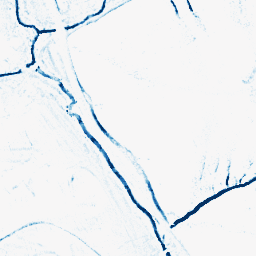
Category: morphological
Decomposition family: morphological_rect
Decomposition parameters: operation: closing
width: 5
height: 5
Upsampling method: sinc_hamming
Upsampling parameters: scale: 8
kernel_size: 16
Upsampling scale: 8